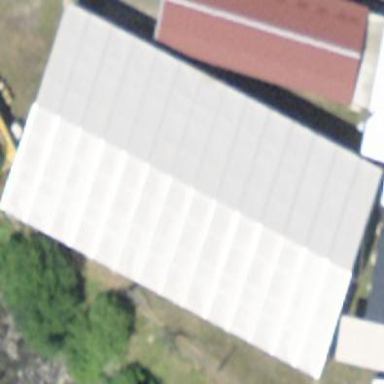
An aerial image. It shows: View of roof of building.